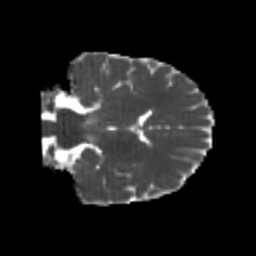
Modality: MD
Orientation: coronal
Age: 22
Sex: female
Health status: healthy
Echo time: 0.074 s